Плотность слоя жидкости высотой $H$, заполняющей полностью закрытый толстостенный цилиндрический сосуд, линейно уменьшается с высотой от $\rho_{max}$ до малой величины, которую можно принять равной нулю. Над жидкостью находится тонкий слой насыщенного пара, давлением которого можно пренебречь по сравнению с гидростатическим давлением жидкости. Снизу в жидкость погружают перевернутую пробирку объемом $V_{0}$, масса $M$ которой сосредоточена возле горлышка, а длина значительно меньше $H$. В пробирке находится газ, занимающий объем $V_{1}$, масса которого значительно меньше массы пробирки. Температура системы поддерживается постоянной.
Может ли пробирка неподвижно зависнуть в сосуде?
Если да, то при каких условиях и на какой высоте от дна?
Будет ли ее положение равновесия устойчивым? Объем стенок пробирки мал по сравнению с $V_{1}$.
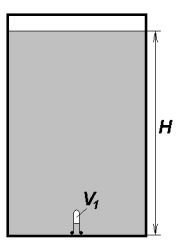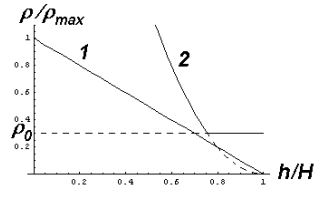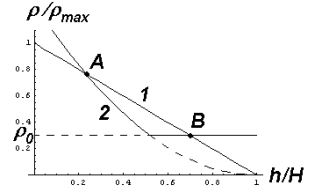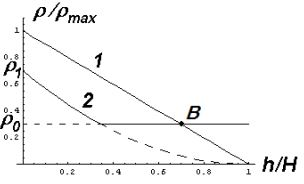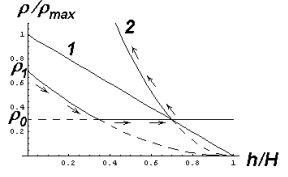
Может ли пробирка неподвижно зависнуть в сосуде?
Решение: Найдем сначала изменение плотности жидкости и давления по высоте сосуда:$$\rho_{жидкости}(h)=\rho_{\max}\left(1-\frac{h}{H} \right); \ (1) \\p(h)=\int\limits_h^H\rho(x)g\,dx=\frac{1}{2}\rho_{\max} gH\left(1-\frac{h}{H} \right)^{2}. \ (2)$$Видно, что в верхней части сосуда давление убывает до нуля. Это значит, что в этой области объем газа превысит объем пробирки, и пузырьки газа будут выходить из нее наружу. Пока газ не выходит из пробирки, происходит его изотермическое расширение, так что$$p(h)V(h)=\frac{1}{2}\rho_{\max}gHV_{1}, \ (3)$$откуда, с учетом $(2)$,$$V(h)=\frac{V_{1}}{\left(1-\frac{h}{H} \right)^{2}}. \ (4)$$Формула $(4)$ справедлива при $V(h) < V_{0}$, т.е. при$$h< H\left(1-\sqrt{\frac{V_{1}}{V_{0}}} \right). \ (5)$$С учетом $(4)$-$(5)$ можно записать среднюю плотность газа в пробирке с учетом массы ее стенок:$$\begin{equation*}\rho_{газа}(h)=\frac{M}{V(h)}=\begin{cases} \rho_{1}\left(1-\frac{h}{H} \right)^{2}, h < H\left(1-\sqrt{\frac{V_{1}}{V_{0}}} \right);\\ \rho_{0}, h \ge H\left(1-\sqrt{\frac{V_{1}}{V_{0}}} \right), \ (6) \end{cases}\end{equation*}$$где использованы обозначения $\rho_{0,1} = M/ V_{0,1}$.Различные варианты хода зависимостей $\rho/\rho_{\max}$ от $h/H$ представлены на рис. 1-3. Кривая $1$ всюду соответствует жидкости, кривая $2$ — средней плотности газа в пробирке с учетом массы ее стенок.Кривые $1$ и $2$ не пересекаются (рис.1), если при $h=H\left(1-\sqrt{\frac{V_{1}}{V_{0}}} \right)$ выполняется условие $\rho_{газа} > \rho_{жидкости}$, т.е.$$\frac{\rho_{0}}{\rho_{\max}} > \sqrt{\frac{V_{1}}{V_{0}}}. \ (7)$$  В этом случае пробирка всегда будет тонуть. Если одновременно выполняются условия$$\frac{\rho_{0}}{\rho_{\max}} < \sqrt{\frac{V_{1}}{V_{0}}}, \quad \rho_{1} > \rho_{\max}, \ (8)$$кривые пересекаются в двух точках (рис. 2):$$h=H\left(1-\frac{\rho_{\max}}{\rho_{1}} \right) \text{ (точка $A$)}; \ (9) \\h=H\left(1-\frac{\rho_{0}}{\rho_{\max}} \right) \text{ (точка $B$)}. \ (10)$$  Точка $A$ является неустойчивой, поскольку при отклонении от нее вниз пробирка будет тонуть, а при отклонении вверх — всплывать. Точка $B$ на первый взгляд кажется устойчивой.Если выполнены условия $$\rho_{1} < \rho_{\max}, \quad \frac{\rho_{0}}{\rho_{\max}} < \sqrt{\frac{V_{1}}{V_{0}}}, \ (11)$$остается только одна точка пересечения $B$ (рис. 3).  Однако при анализе ее устойчивости надо иметь в виду, что на горизонтальном участке кривой $2$ при движении вправо газ все время вытекает из пробирки. Поэтому движение влево будет совсем иным, а именно по параболе вида $(6)$ (верхняя строка), но с новым (большим) значением $\rho_{1}$, соответствующим оставшемуся в пробирке количеству газа.
Ответ:

Если да, то при каких условиях и на какой высоте от дна?
Ответ:

Будет ли ее положение равновесия устойчивым?
Ответ:
Темы:
T, Жаутыковские